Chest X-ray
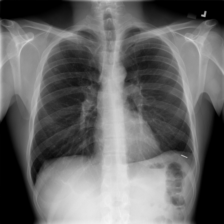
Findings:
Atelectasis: negative
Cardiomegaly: negative
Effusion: negative
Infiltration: negative
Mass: negative
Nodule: negative
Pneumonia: negative
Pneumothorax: negative
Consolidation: negative
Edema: negative
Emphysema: negative
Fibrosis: negative
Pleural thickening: negative
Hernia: negative